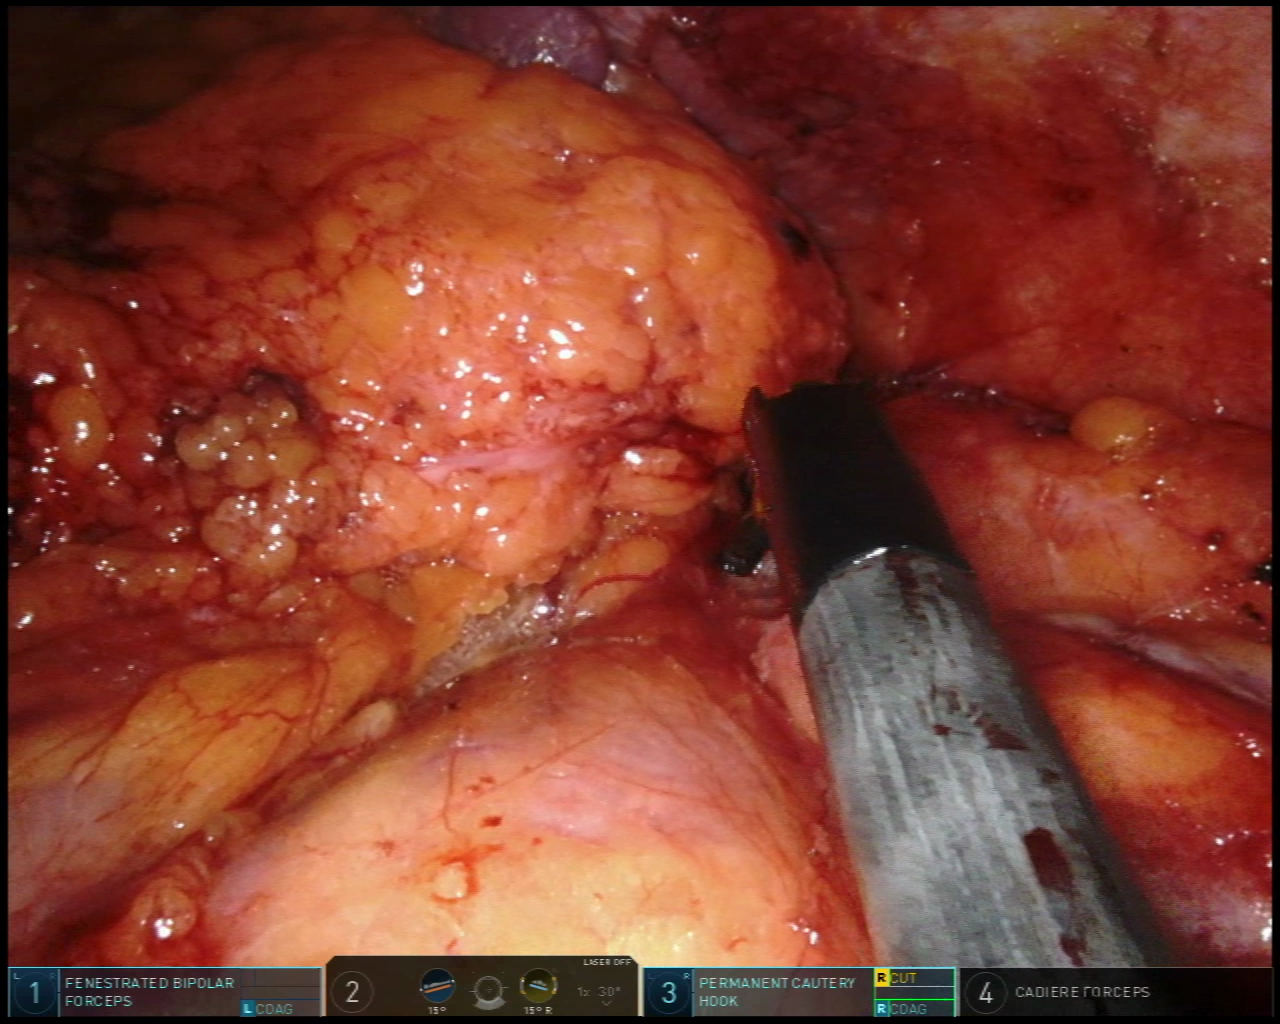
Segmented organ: spleen
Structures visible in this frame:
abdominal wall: yes
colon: yes
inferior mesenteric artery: no
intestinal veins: no
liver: no
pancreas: no
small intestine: no
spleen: yes
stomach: no
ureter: no
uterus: no
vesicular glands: no